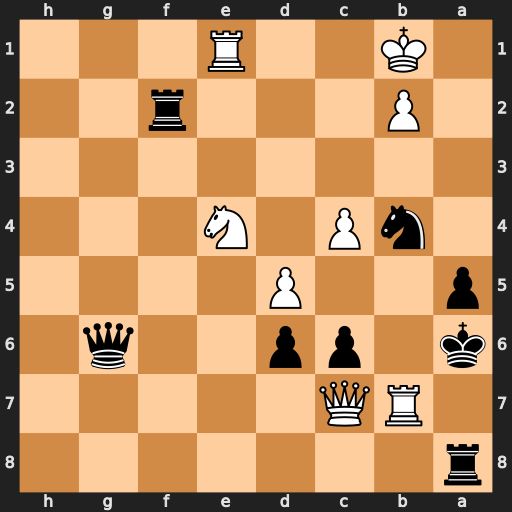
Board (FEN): r7/1RQ5/k1pp2q1/p2P4/1nP1N3/8/1P3r2/1K2R3
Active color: b
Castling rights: -
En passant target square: -
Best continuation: Qxe4+ Rxe4 Rf1+ Re1 Rxe1#